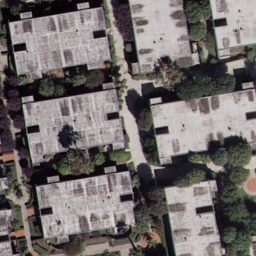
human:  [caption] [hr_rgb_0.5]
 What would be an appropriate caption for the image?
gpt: Lots of houses arranged neatly with some plants arround them .

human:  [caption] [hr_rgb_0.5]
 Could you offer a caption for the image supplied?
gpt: It is a dense residential area with lots of houses arranged neatly .

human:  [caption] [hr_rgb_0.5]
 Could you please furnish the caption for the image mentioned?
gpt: There are lots of houses arranged neatly and some plants arround them .

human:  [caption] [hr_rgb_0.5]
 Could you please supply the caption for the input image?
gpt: This is a dense residential area with houses and plants .

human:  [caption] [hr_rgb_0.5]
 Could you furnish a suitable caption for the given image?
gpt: Many houses arranged neatly and a road goes through them .